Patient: sex F, age 63
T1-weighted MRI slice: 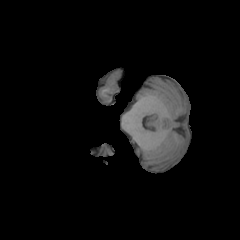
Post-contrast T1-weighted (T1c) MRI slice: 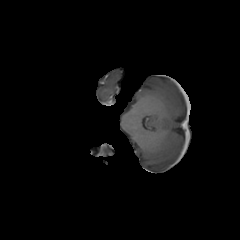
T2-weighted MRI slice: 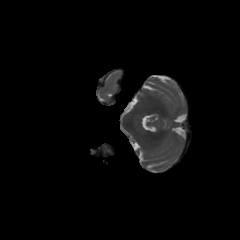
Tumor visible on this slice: no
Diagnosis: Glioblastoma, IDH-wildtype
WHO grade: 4